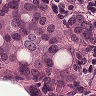
Metastatic tissue present: yes